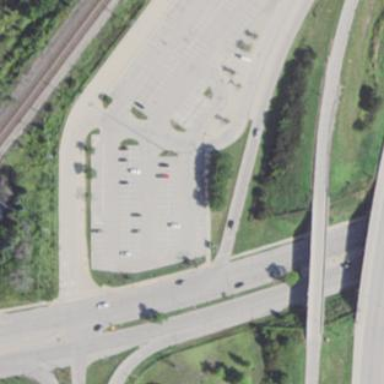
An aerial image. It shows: Parking area with park and ride facility. The surface of the parking area is designated for this purpose.